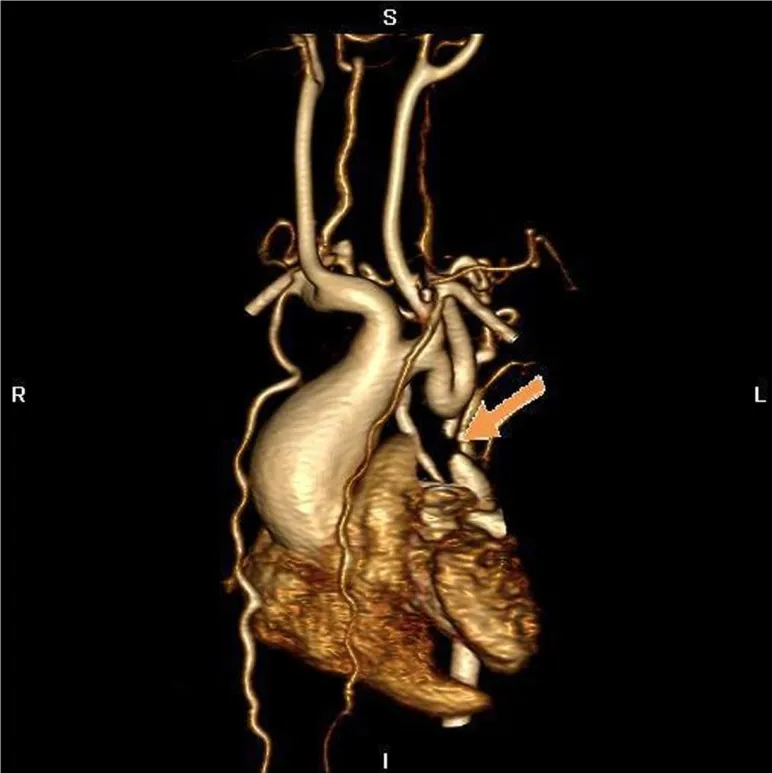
MR angiography, volume rendering 3D reconstruction. The arrow indicates the atretic aortic arch, diverticulums on either side of the zone of discontinuity suggests the presence of a fibrous strand at that position, compatible with the diagnosis of atresia. There are numerous collaterals such as both mammary arteries, intercostals arteries, and posterior mediastinal arteries. There was hypoplasia of the horizontal aorta and gothic aspect of the ascending aorta.
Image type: radiology (ct)